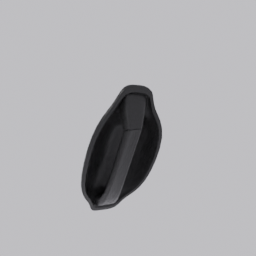
Label: mechanical